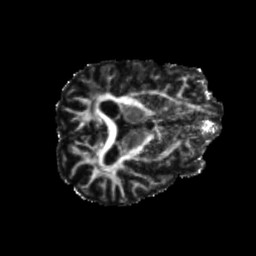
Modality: FA
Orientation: axial
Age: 70
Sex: male
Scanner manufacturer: siemens
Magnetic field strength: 3 T
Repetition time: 5.25 s
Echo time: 0.08 s